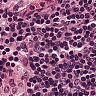
Metastatic tissue present: no